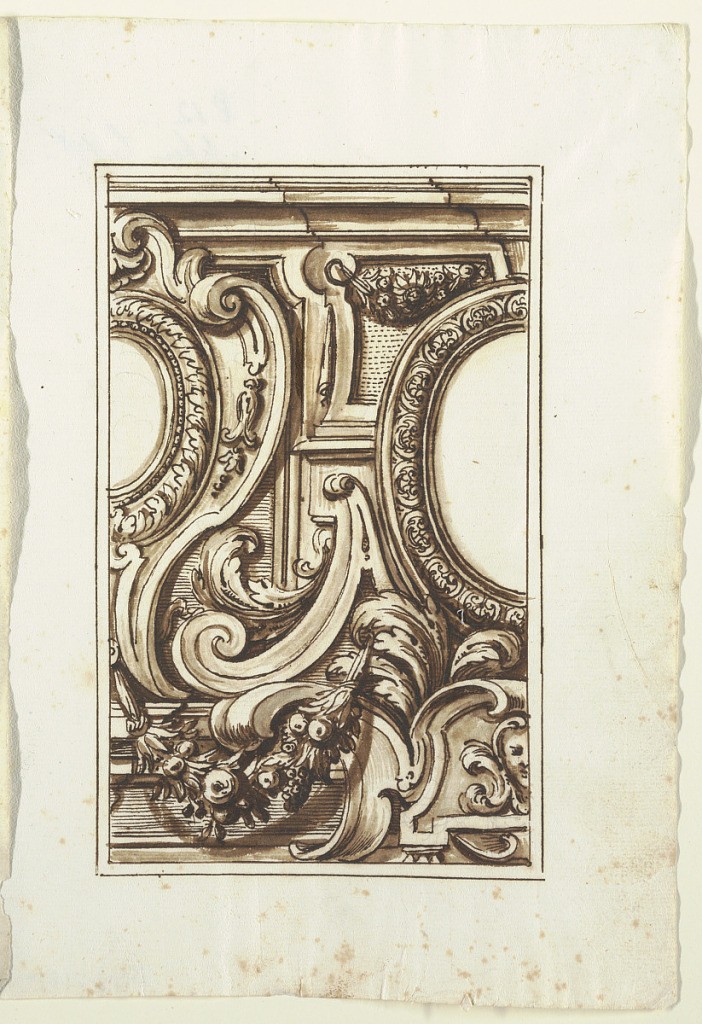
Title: One of a set of twelve projects for the decoration of wall panels, to be placed at a height. Preceded by a title page
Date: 1675-1699
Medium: Pen, brush, sepia
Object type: Drawing
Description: One side showing, beginning with the center of a window. Left side with a second escutcheon.